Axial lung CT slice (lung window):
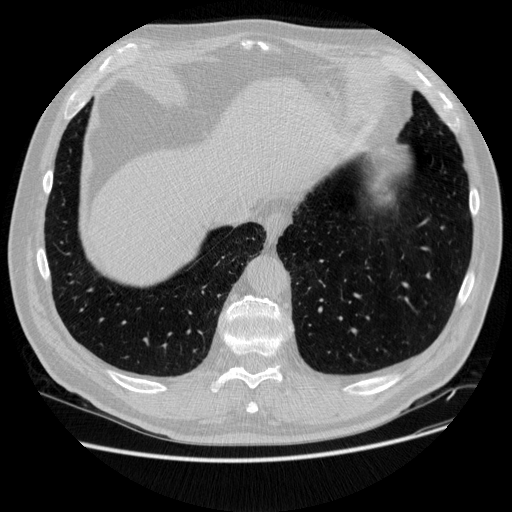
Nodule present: no